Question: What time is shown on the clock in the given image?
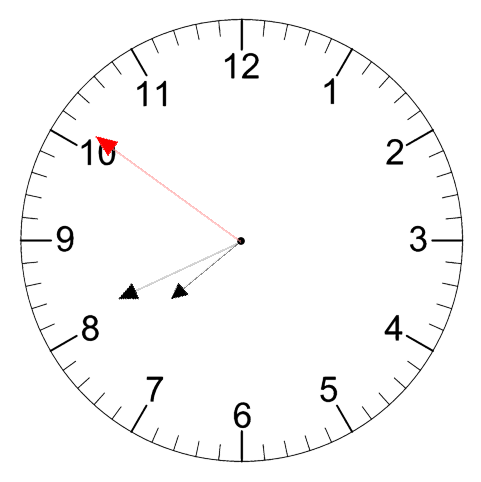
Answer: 07:40:51